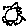
Label: sun